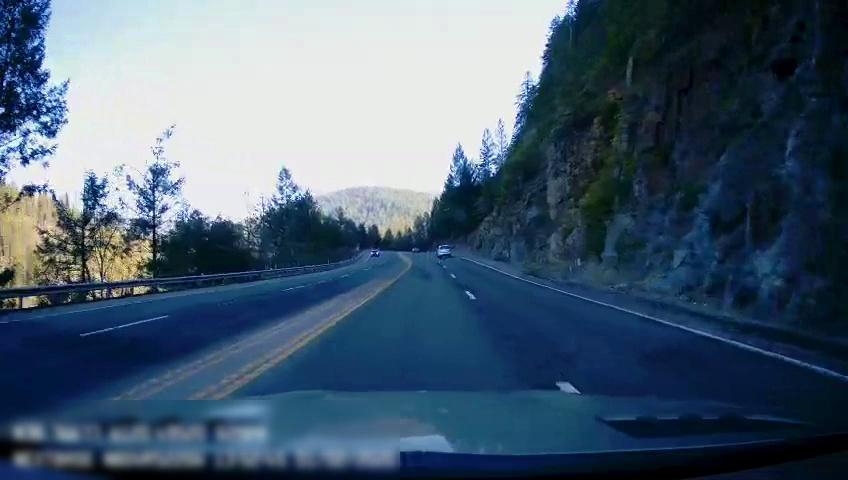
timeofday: Day
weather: Sunny
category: Drivable Space
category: Vehicles | Car
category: Vehicles | SUV
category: Lanes | Current Lane
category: Lanes | Alternate Lane
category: Lanes | Current Lane
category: Lanes | Alternate Lane
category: Lanes | Opposite Lane
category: Lanes | Opposite Lane
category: Lanes | Opposite Lane
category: Lanes | Opposite Lane